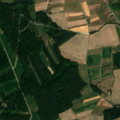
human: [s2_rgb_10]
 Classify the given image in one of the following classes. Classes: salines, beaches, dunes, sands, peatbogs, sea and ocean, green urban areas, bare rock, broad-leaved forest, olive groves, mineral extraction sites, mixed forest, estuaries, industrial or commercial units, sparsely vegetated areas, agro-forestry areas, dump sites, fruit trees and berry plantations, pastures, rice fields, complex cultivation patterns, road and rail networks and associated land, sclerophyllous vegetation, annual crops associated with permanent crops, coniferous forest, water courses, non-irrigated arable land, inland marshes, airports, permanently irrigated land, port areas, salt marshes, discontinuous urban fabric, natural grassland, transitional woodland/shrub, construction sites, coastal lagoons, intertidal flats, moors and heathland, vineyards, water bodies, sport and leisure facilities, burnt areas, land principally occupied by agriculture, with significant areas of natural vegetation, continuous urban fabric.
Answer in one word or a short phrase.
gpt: non-irrigated arable land, vineyards, complex cultivation patterns, land principally occupied by agriculture, with significant areas of natural vegetation, broad-leaved forest, coniferous forest